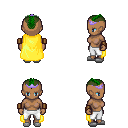
a pixel art fantasy rpg character, female body template, human, dark skin, yellow cape, white pants, green short mohawk hairstyle, purple tiara, leather bracers, white slippers, four views (front, back, left, right), 2x2 character sprite sheet, small pixel art, hard edges, no anti-aliasing